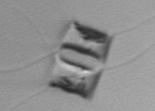
Label: Chaetoceros_similis